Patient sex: M
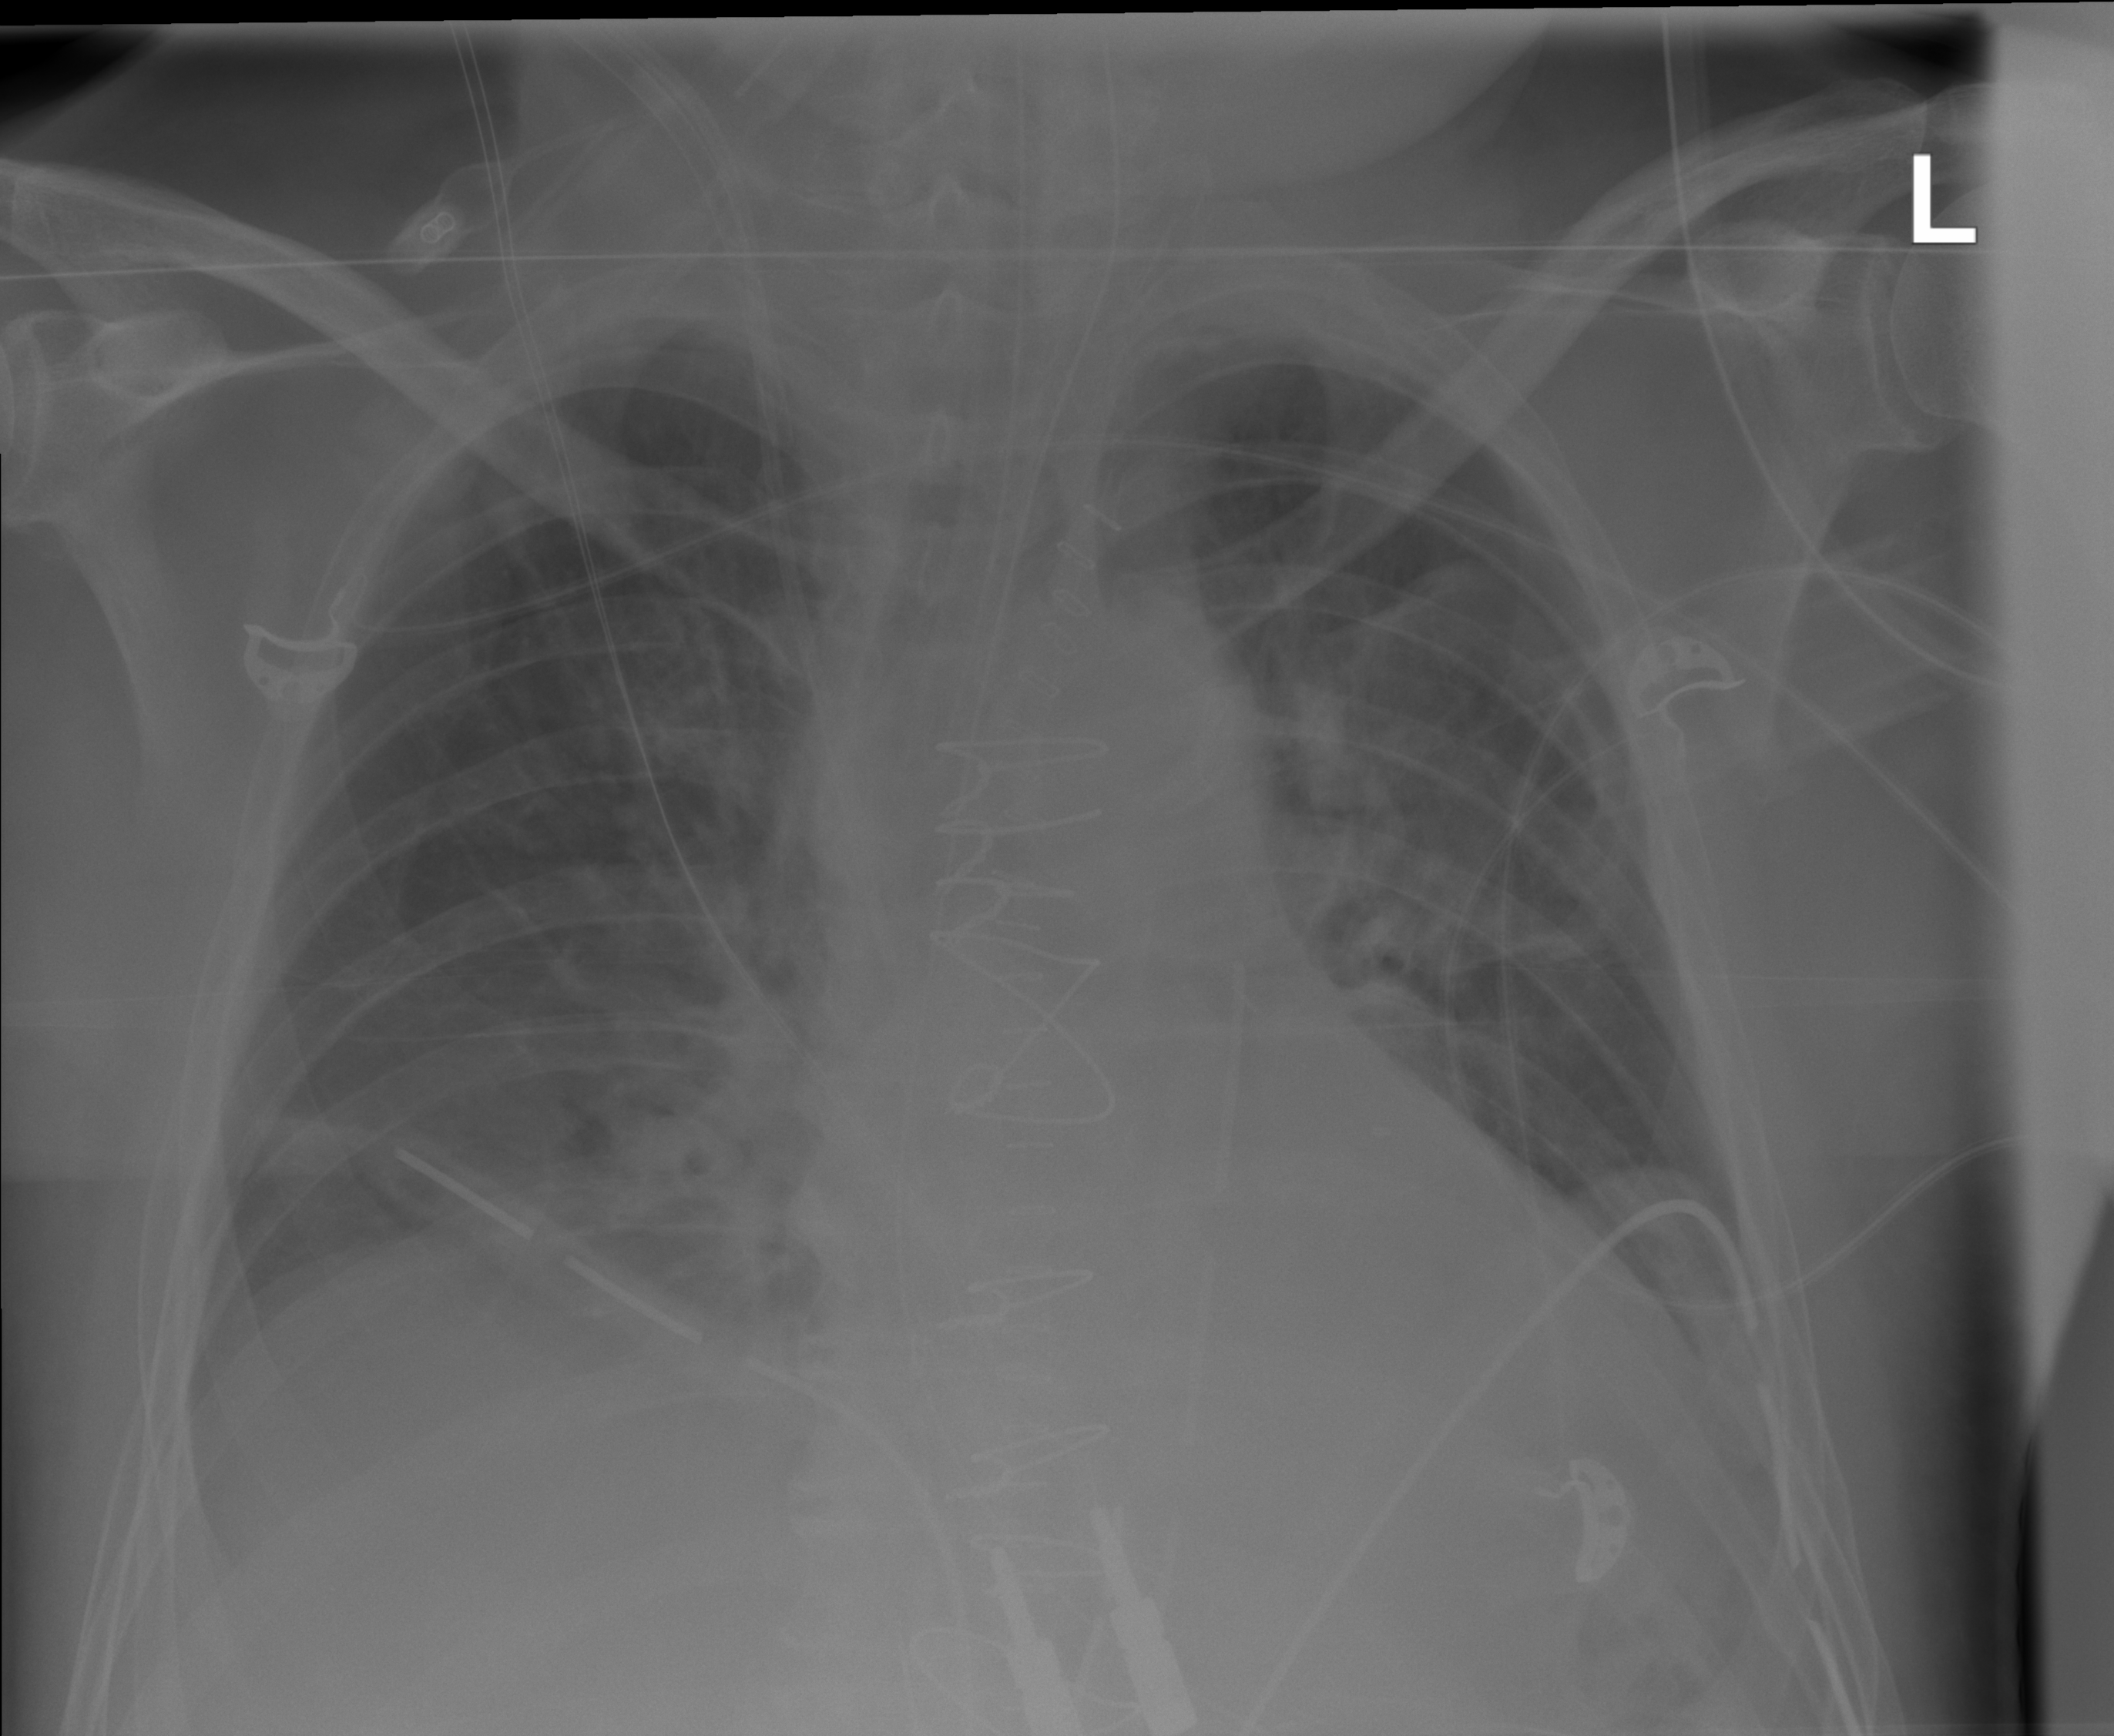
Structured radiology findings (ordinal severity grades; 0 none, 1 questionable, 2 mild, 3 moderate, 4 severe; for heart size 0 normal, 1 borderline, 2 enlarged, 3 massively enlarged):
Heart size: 2
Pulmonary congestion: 2
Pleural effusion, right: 1
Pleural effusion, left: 1
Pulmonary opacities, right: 0
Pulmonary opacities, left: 0
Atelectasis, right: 0
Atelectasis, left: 2